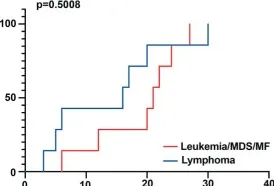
(A-E) Cumulative incidence of sarcoidosis over time. (C) Leukemia versus lymphoma/MDS/MF.
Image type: chart (chart)